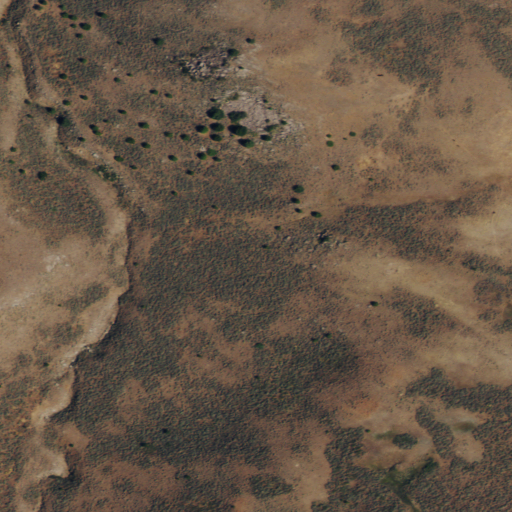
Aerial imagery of depression(s) in Wyoming named Woods Basin containing shrub, evergreen forest, and grassland